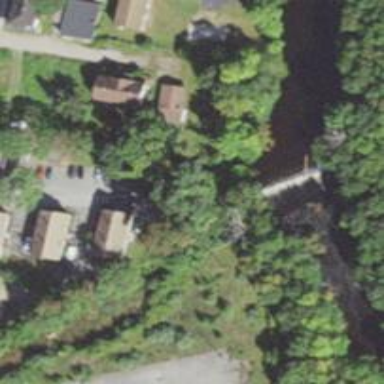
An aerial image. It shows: Abandoned mill canal.